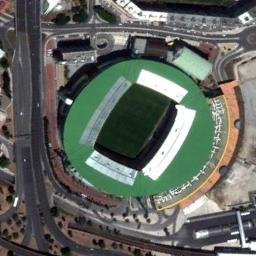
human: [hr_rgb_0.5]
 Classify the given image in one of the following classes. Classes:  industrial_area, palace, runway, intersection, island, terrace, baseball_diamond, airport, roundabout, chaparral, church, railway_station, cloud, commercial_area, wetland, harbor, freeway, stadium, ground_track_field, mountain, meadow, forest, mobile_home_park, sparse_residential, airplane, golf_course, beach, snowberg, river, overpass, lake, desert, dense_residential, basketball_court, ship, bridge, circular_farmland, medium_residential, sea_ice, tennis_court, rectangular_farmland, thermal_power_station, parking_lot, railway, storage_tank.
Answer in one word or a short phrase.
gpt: stadium